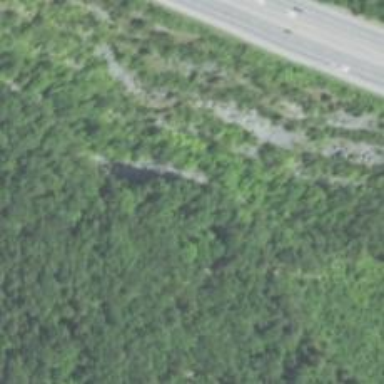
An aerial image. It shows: Natural cliff.